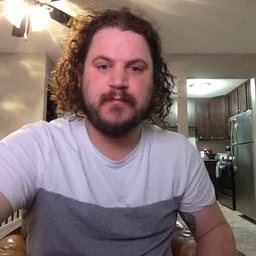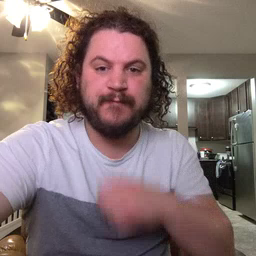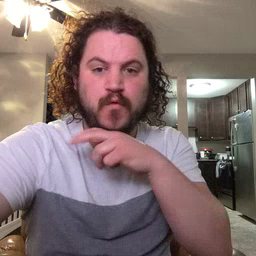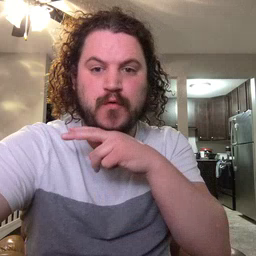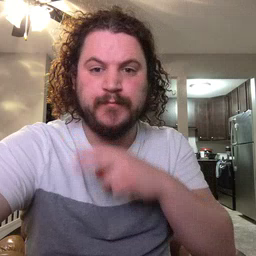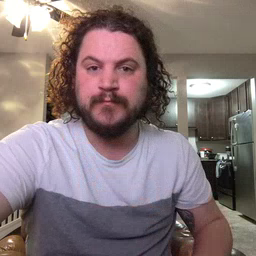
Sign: frog